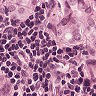
Metastatic tissue present: yes